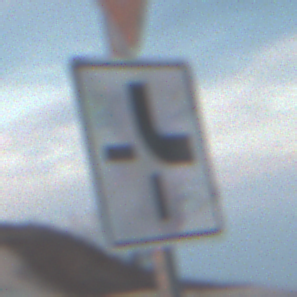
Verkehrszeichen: VerlaufVorfahrtsstrasse4
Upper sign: VorfahrtGewaehren
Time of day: SunriseSunset
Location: Outdoor (Beach)
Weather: PartlyCloudy
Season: NotSpecified
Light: Natural